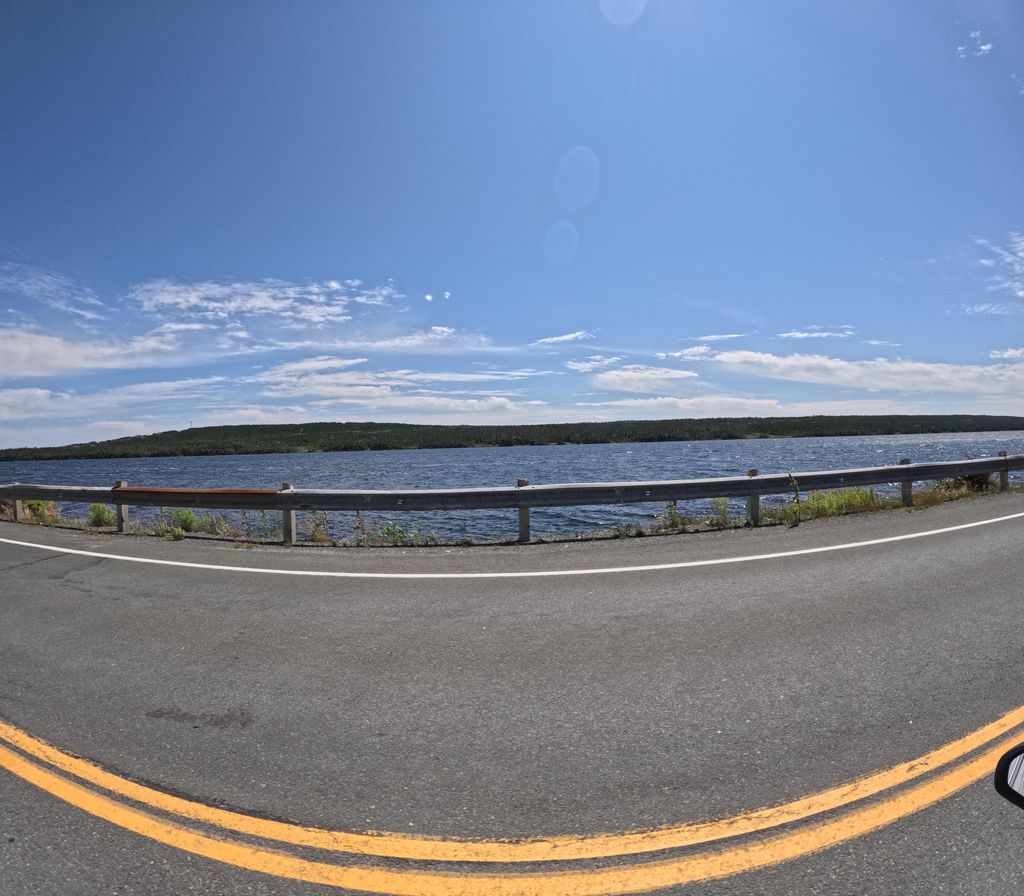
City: st_johns